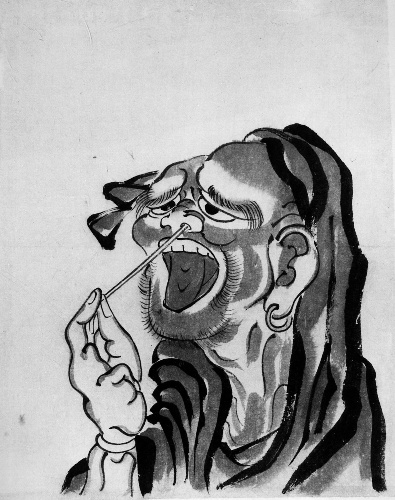
Artist: Katsushika Hokusai
Artist bio: Japanese, Tokyo (Edo) 1760–1849 Tokyo (Edo)
Date: 18th–19th century
Object type: Drawing
Classification: Paintings
Medium: Ink and color on paper
Culture: Japan
Period: Edo period (1615–1868)
Dimensions: 11 3/16 x 8 3/4 in. (28.4 x 22.2 cm)
Department: Asian Art
Credit line: Gift of Annette Young, in memory of her brother, Innis Young, 1956
Accession year: 1956
Repository: Metropolitan Museum of Art, New York, NY
Tags: Buddhism|Saints